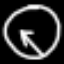
Label: clock